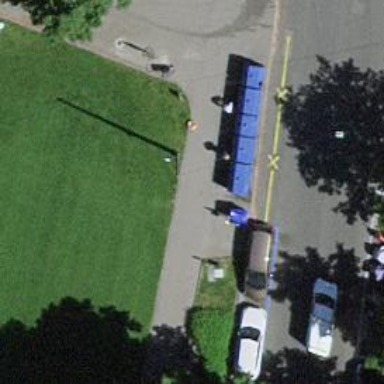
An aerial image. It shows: Recycling container for recycling.